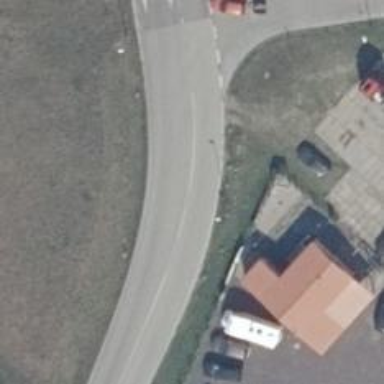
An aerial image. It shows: Secondary road with asphalt surface.